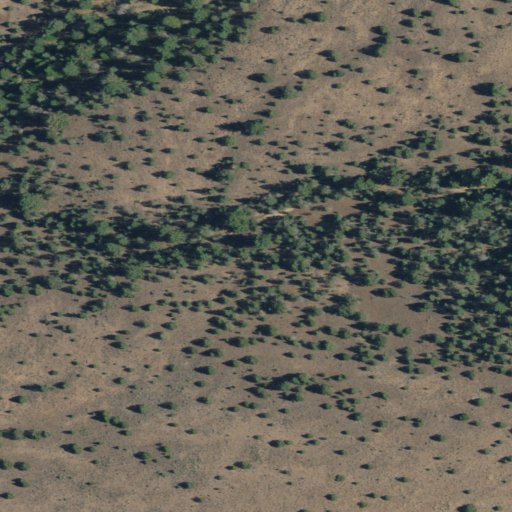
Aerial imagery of valley in California named Sager Canyon containing shrub and evergreen forest